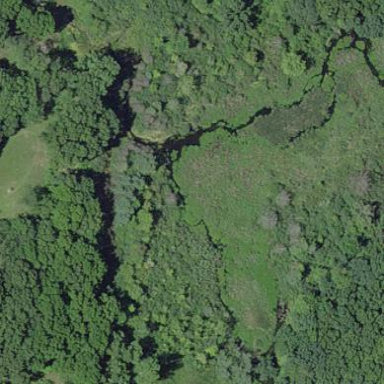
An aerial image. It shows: Wetland area.